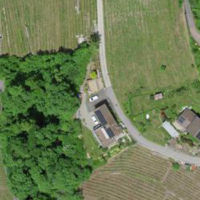
EUNIS habitat code: 40
Species observed at this site:
Sedum album
Lapsana communis
Levisticum officinale